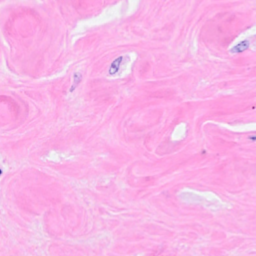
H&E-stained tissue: Breast